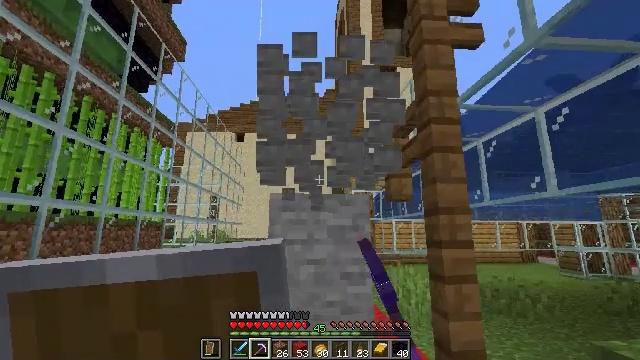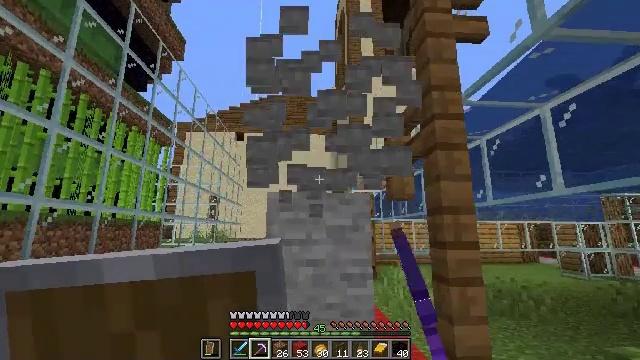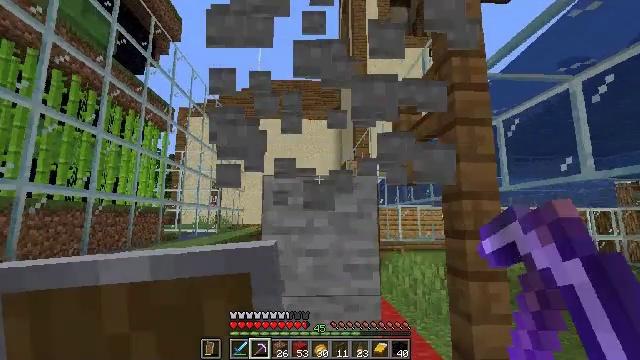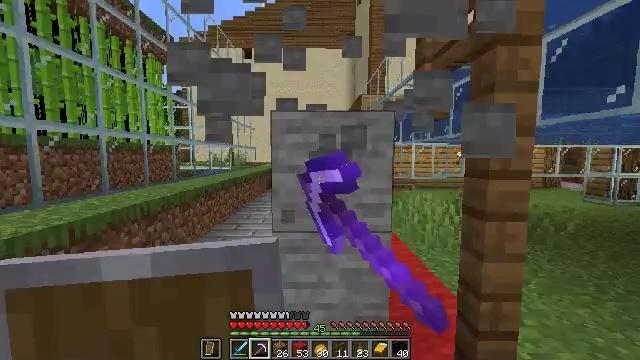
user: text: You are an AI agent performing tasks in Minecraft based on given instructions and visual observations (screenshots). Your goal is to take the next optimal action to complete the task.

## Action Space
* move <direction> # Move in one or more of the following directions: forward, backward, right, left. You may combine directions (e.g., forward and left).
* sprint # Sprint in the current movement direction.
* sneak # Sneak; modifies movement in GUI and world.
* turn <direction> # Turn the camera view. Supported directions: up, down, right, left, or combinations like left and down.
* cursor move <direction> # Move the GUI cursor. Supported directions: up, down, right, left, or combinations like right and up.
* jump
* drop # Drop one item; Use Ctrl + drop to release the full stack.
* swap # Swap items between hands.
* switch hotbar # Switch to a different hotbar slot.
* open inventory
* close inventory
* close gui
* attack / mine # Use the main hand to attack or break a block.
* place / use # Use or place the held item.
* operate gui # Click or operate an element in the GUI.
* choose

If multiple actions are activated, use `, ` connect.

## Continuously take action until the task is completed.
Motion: motion action
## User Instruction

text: Attack the stone stairs to collect them.
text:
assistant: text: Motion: move forward, attack / mine
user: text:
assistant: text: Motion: move forward, turn down, attack / mine
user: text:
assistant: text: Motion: turn left and down, attack / mine
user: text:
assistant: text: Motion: attack / mine